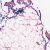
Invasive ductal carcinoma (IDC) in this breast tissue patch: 0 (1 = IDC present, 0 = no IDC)